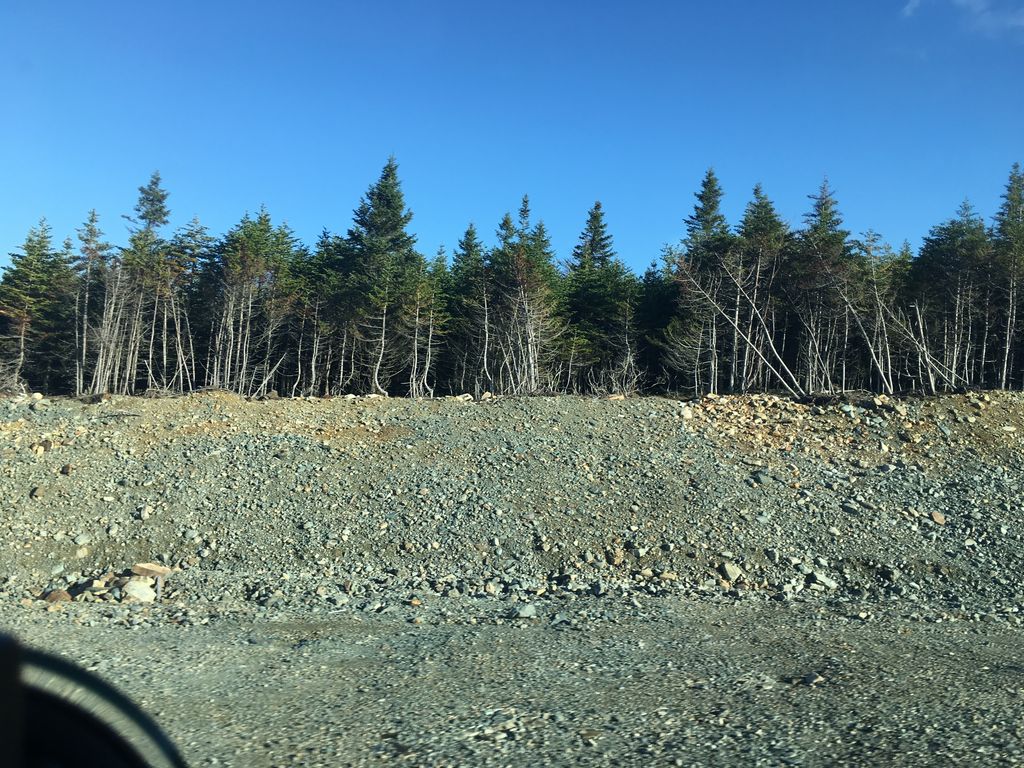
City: st_johns